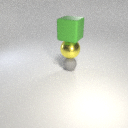
small gray rubber sphere below large green rubber cube